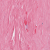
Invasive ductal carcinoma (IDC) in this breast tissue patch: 0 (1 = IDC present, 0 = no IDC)